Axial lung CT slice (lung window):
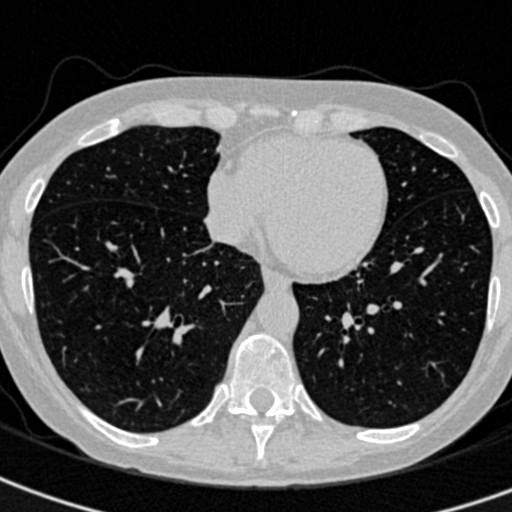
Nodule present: no